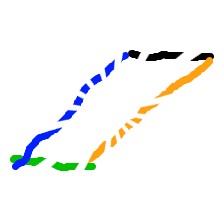
Shape: parallelogram